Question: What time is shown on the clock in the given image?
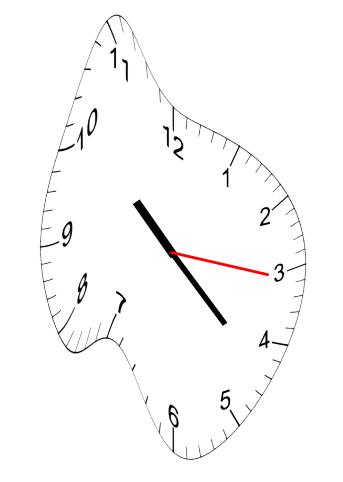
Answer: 10:22:16